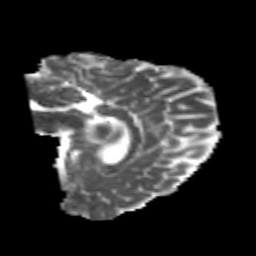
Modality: MD
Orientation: sagittal
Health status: healthy
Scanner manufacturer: philips
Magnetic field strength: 3 T
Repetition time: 6.964 s
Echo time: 0.092 s